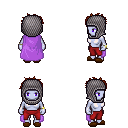
a pixel art fantasy rpg character, female body template, dark elf, purple skin, lavender cape, red pants, brunette bedhead hairstyle, chain hood, bracelets, brown slippers, four views (front, back, left, right), 2x2 character sprite sheet, small pixel art, hard edges, no anti-aliasing